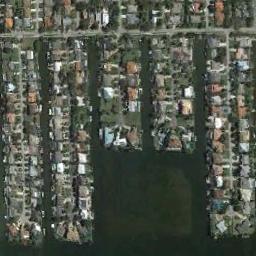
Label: dense_residential